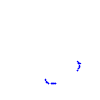
Particle: proton